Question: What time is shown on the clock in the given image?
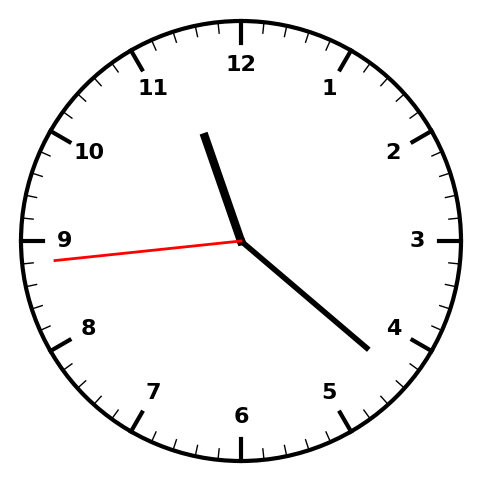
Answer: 11:21:44